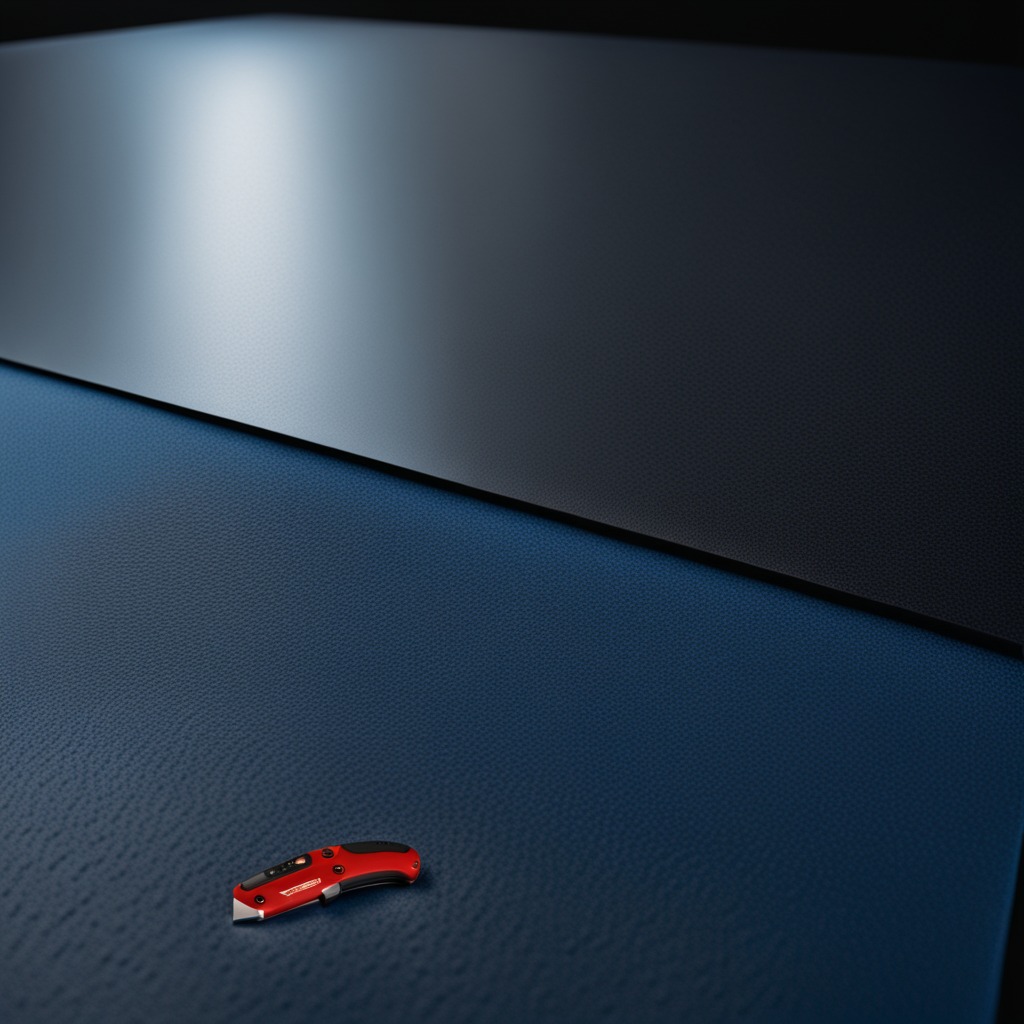
A utility knife lies on the granite tabletop.